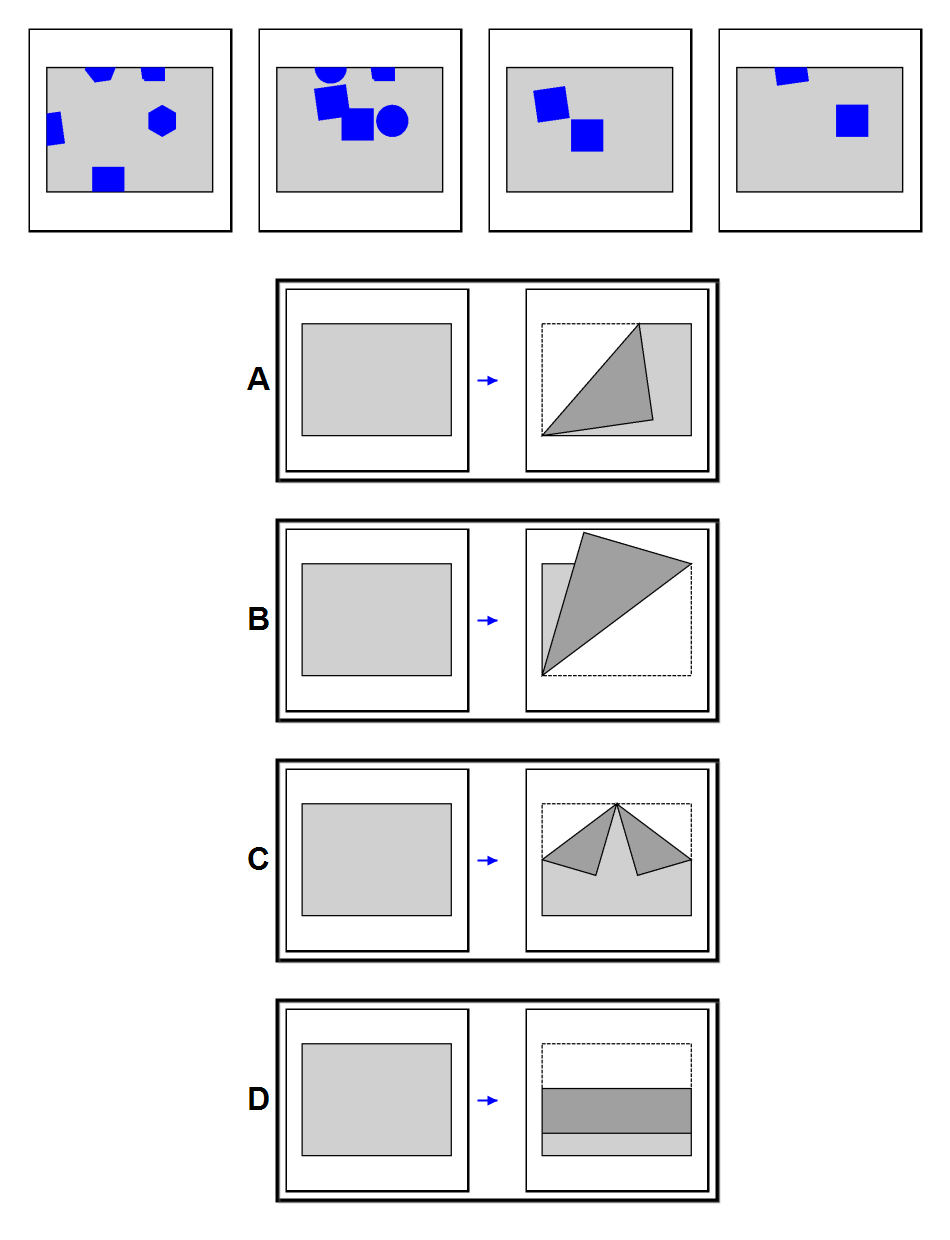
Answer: A